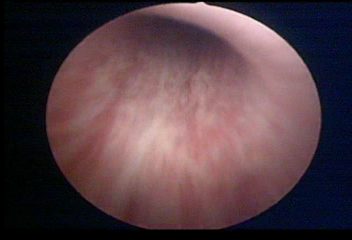
Modality: WLC
Class: Normal mucosa
Bladder cancer association: No